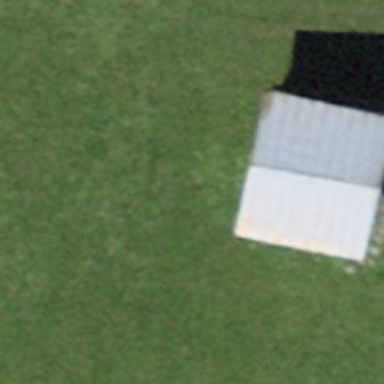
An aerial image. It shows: Shed building.